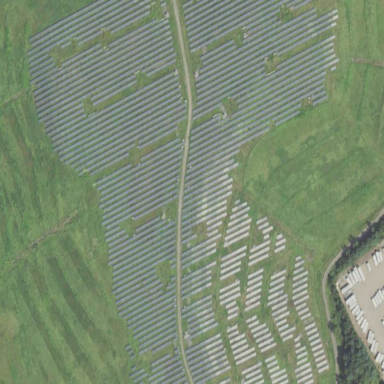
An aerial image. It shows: Solar power plant utilizing photovoltaic technology.